Question: I'm making a simple template for eBay
I would like to get this effect, like here:

I want that when you click the thumbnails would jump in place of the large photographs. As an example
My code:
'''
<!DOCTYPE html>
<html lang="pl">
<head>
<meta charset="UTF-8">
<title>Przyklad</title>
<style>
*, *:after, *:before {margin: 0; padding: 0; -moz-box-sizing: border-box; box-sizing: border-box}
.visuallyhidden {position:absolute;overflow:hidden;clip:rect(0 0 0 0);height:1px;width:1px;margin:-1px;padding:0;border:0}
body {width: 100%; height: 100%}
header[role="banner"] {width: 100%; height: 100px; background-color: green}
header[role="banner"] h1, main[role="main"], .lewo h3, .lewo article h4, footer[role="contentinfo"] {color: white; text-align: center}
main[role="main"] {width: 998px; margin: 30px auto 0 auto}
.lewo {float: left}
.lewo article {background-color: green; width: 400px; height: 200px}
.lewo article:not(:first-of-type) {margin-top: 30px}
.lewo article:last-of-type {width: 400px; height: 100px}
.srodek {width: 568px; height: 30px; margin-left: 30px; background-color: green; float: right}
.srodek2 {width: 568px; height: 100px; margin-left: 30px; margin-top: 20px; background-color: green; float: right}
footer[role="contentinfo"] {margin-top: 30px; background-color: green; width: 100%; height: 100px; float: left; clear: both}
</style>
</head>
<body>
<header role="banner">
<h1>Naglowek strony</h1>
</header>
<main role="main">
<h2 class="visuallyhidden">Naglowek main</h2>
<section class="lewo">
<h3 class="visuallyhidden">Naglowek sekcji</h3>
<article>
<h4>Naglowek artykulu</h4>
</article>
<article>
<h4>Naglowek artykulu</h4>
</article>
<article>
<h4>Naglowek artykulu</h4>
</article>
</section>
<article class="srodek">
<h3>Srodek</h3>
</main>
<footer role="contentinfo">
Stopka
</footer>
</body>
</html>
'''
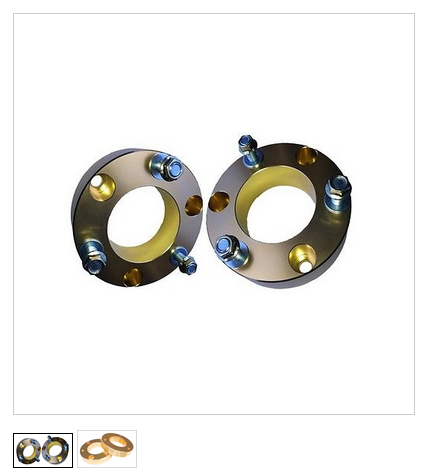
Answer: Here's a quick example I came up with, it should point you in the right direction:
<URL>
'''
<div class="gallery-wrapper">
<div class="main-img">
<img src="http://cache.desktopnexus.com/thumbnails/<PHONE>-bigthumbnail.jpg" alt="" />
</div>
<ul class="thumbnails">
<li class="thumb">
<img src="http://cache.desktopnexus.com/thumbnails/<PHONE>-bigthumbnail.jpg" alt="" />
</li>
<li class="thumb">
<img src="http://cache.desktopnexus.com/thumbnails/<PHONE>-bigthumbnail.jpg" alt="" />
</li>
</ul>
</div>
'''
'''
ul {
margin:0 padding:0;
list-style-type:none;
}
.gallery-wrapper {
}
.main-img {
width:300px;
}
.main-img img, .thumb img {
width:100%;
}
.thumbnails {
}
.thumb {
display:inline-block;
width:100px;
height:100px;
margin-left:10px;
}
.thumb:first-child {
margin-left:0;
}
'''
'''
$('.thumb').each(function () {
var imgSRC = $('img', this).attr('src');
});
$('.thumb').on('click', function () {
var imgSRC = $('img', this).attr('src');
$('.main-img img').attr('src', imgSRC);
});
'''